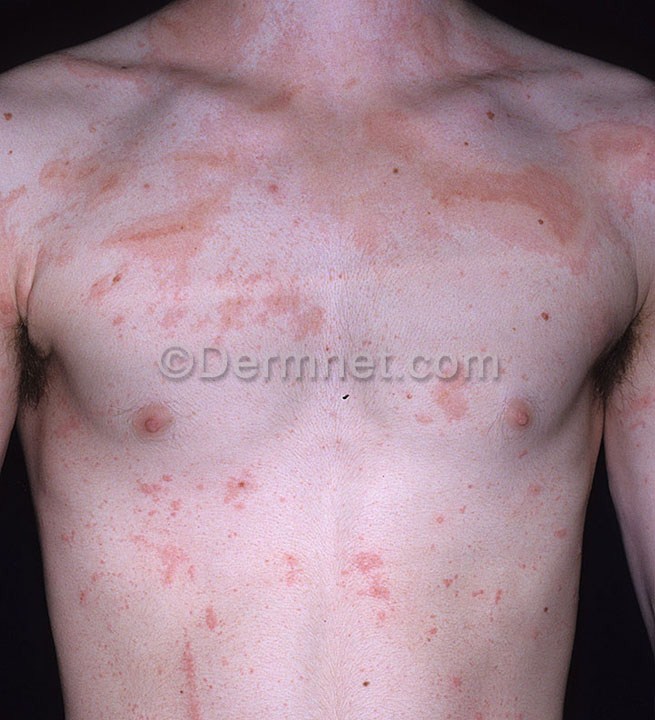
Disease: Urticaria Hives